Brain MRI, t2w sequence, axial 2D slice.
Patient: age 25, sex F, weight 78 kg, height 1.78 m
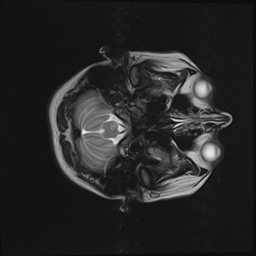